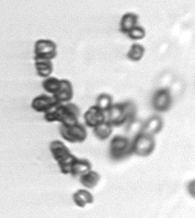
Label: Phaeocystis